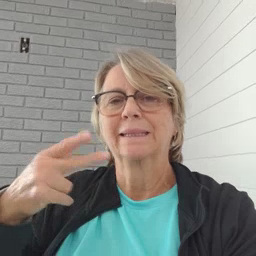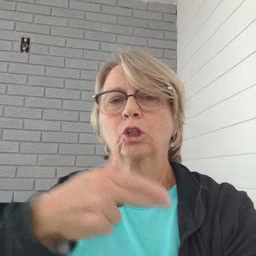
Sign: scissors